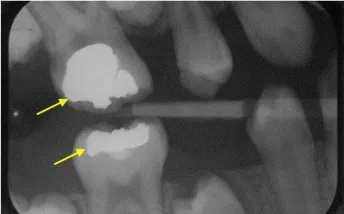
OPG and bitewing radiographs after treatment. B) Right-side bitewing radiograph.
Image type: radiology (x_ray)